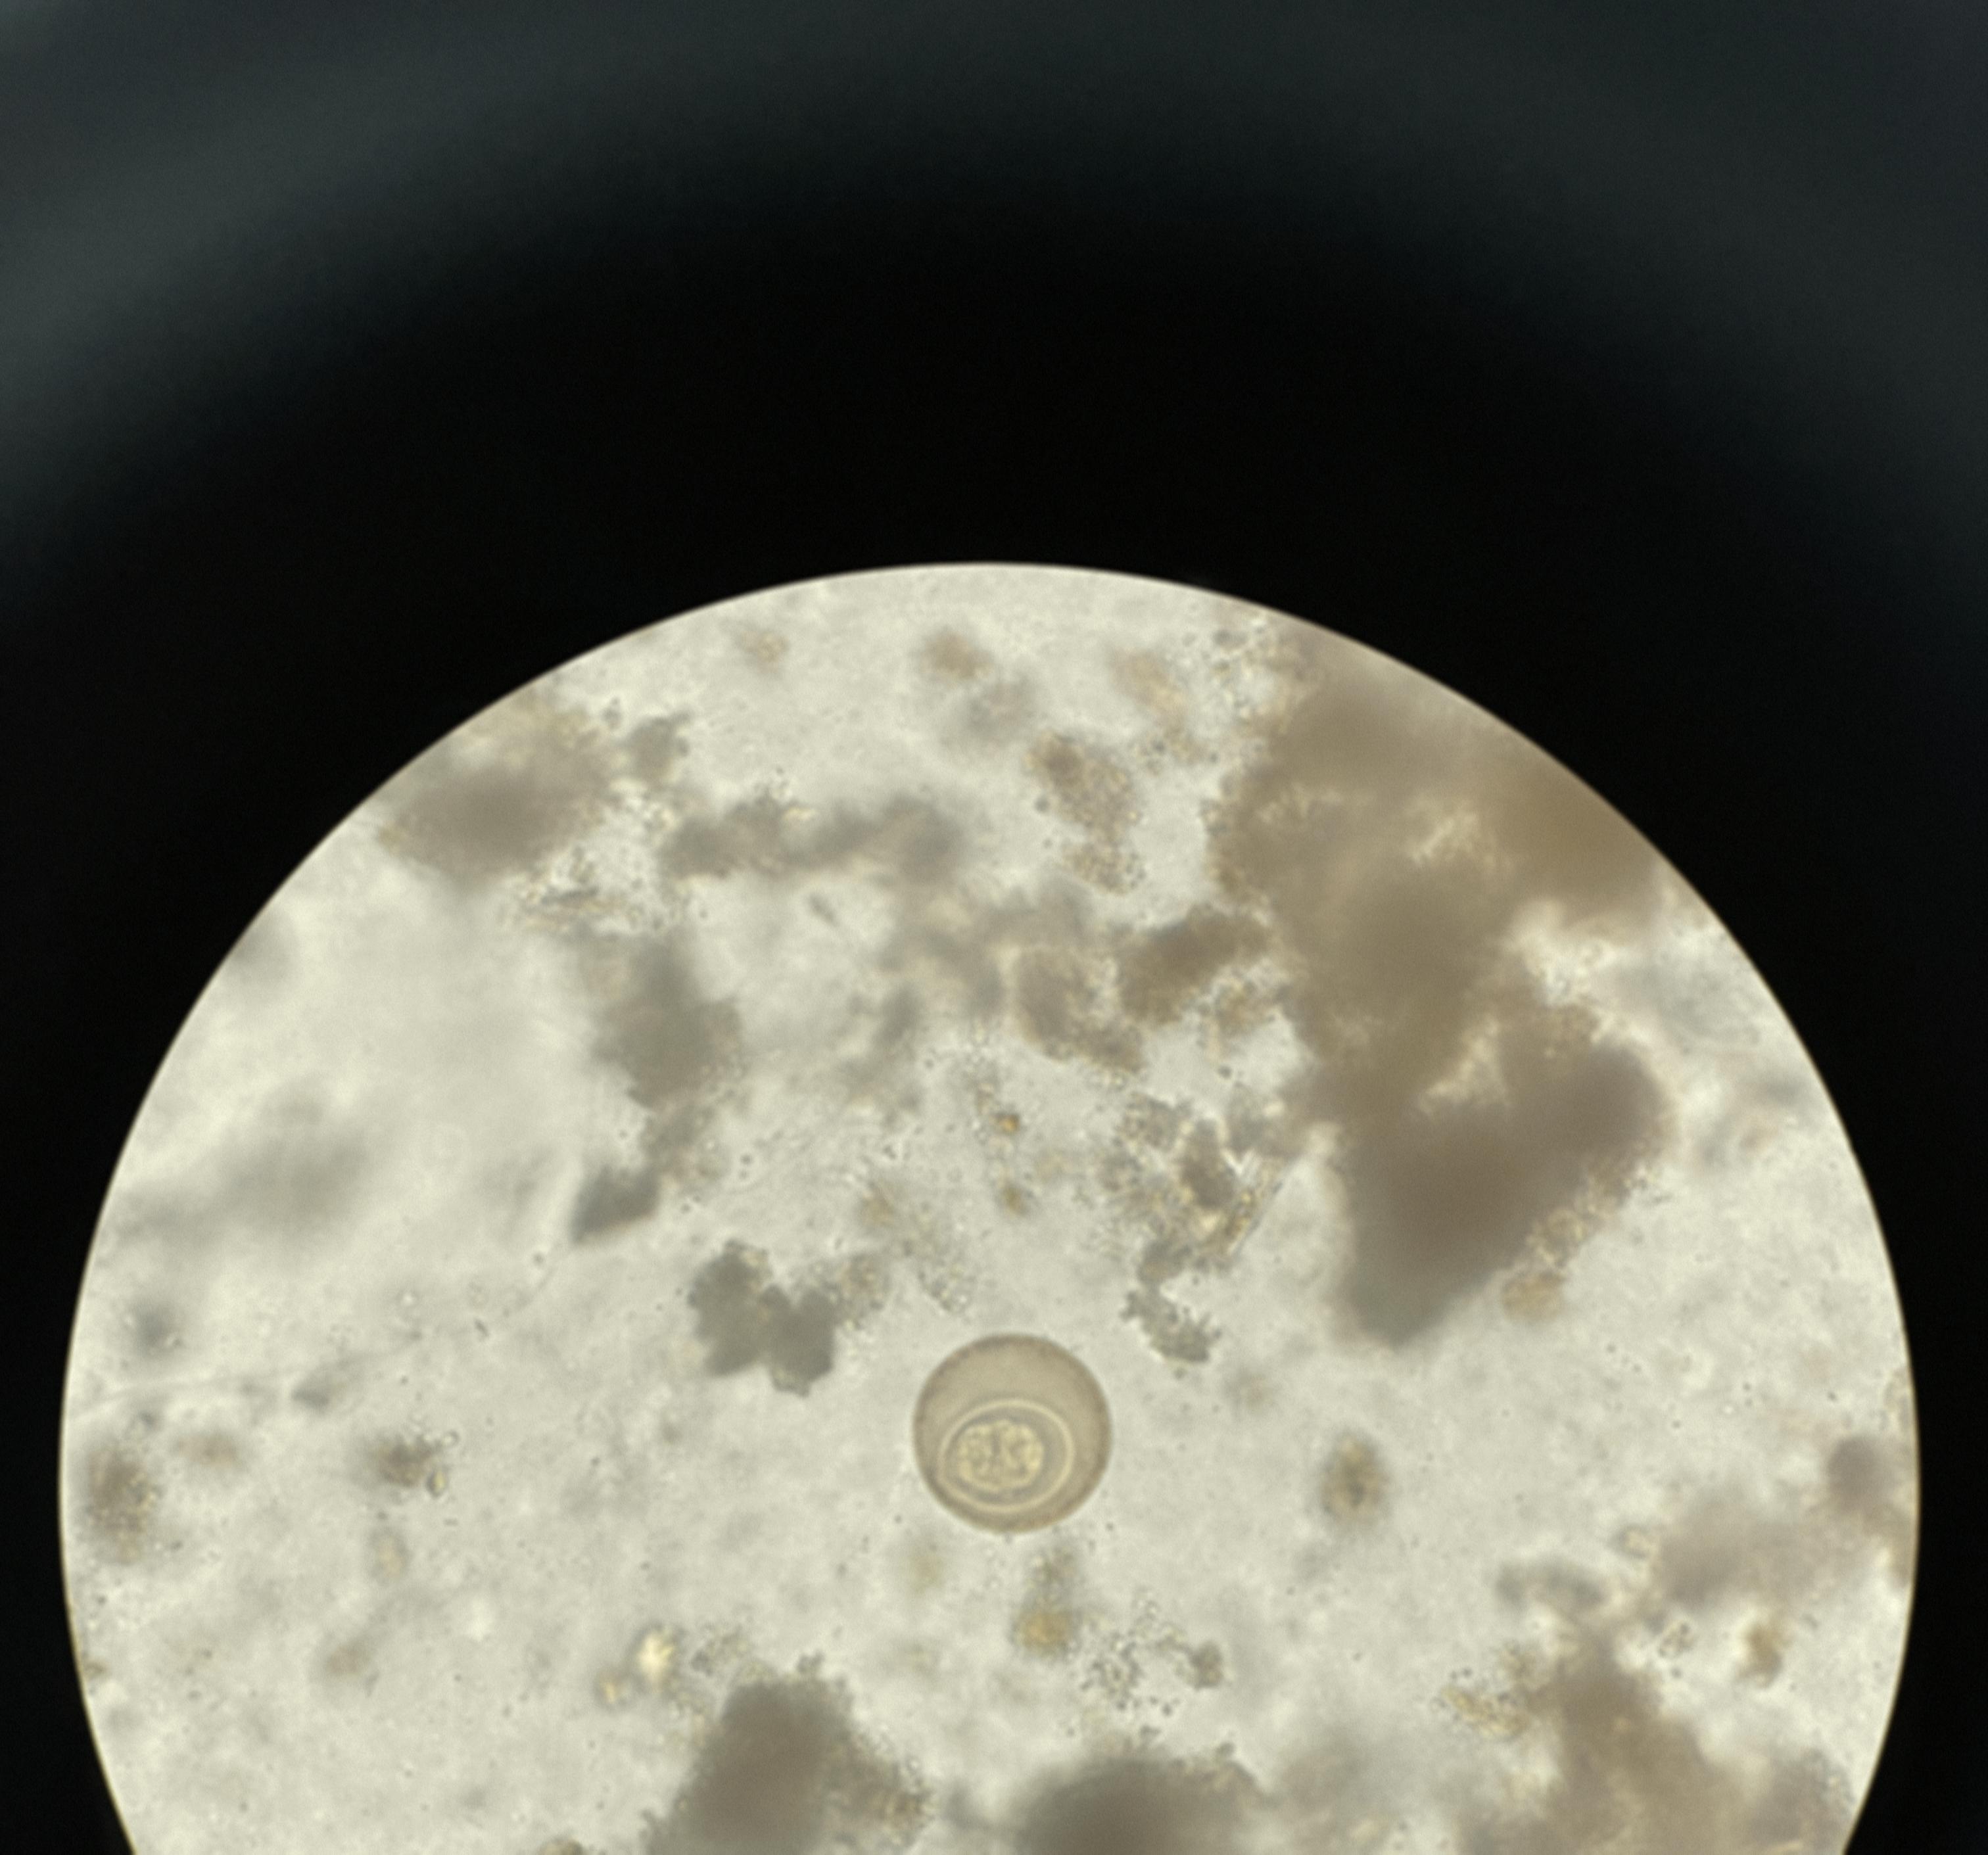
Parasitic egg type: Hymenolepis diminuta